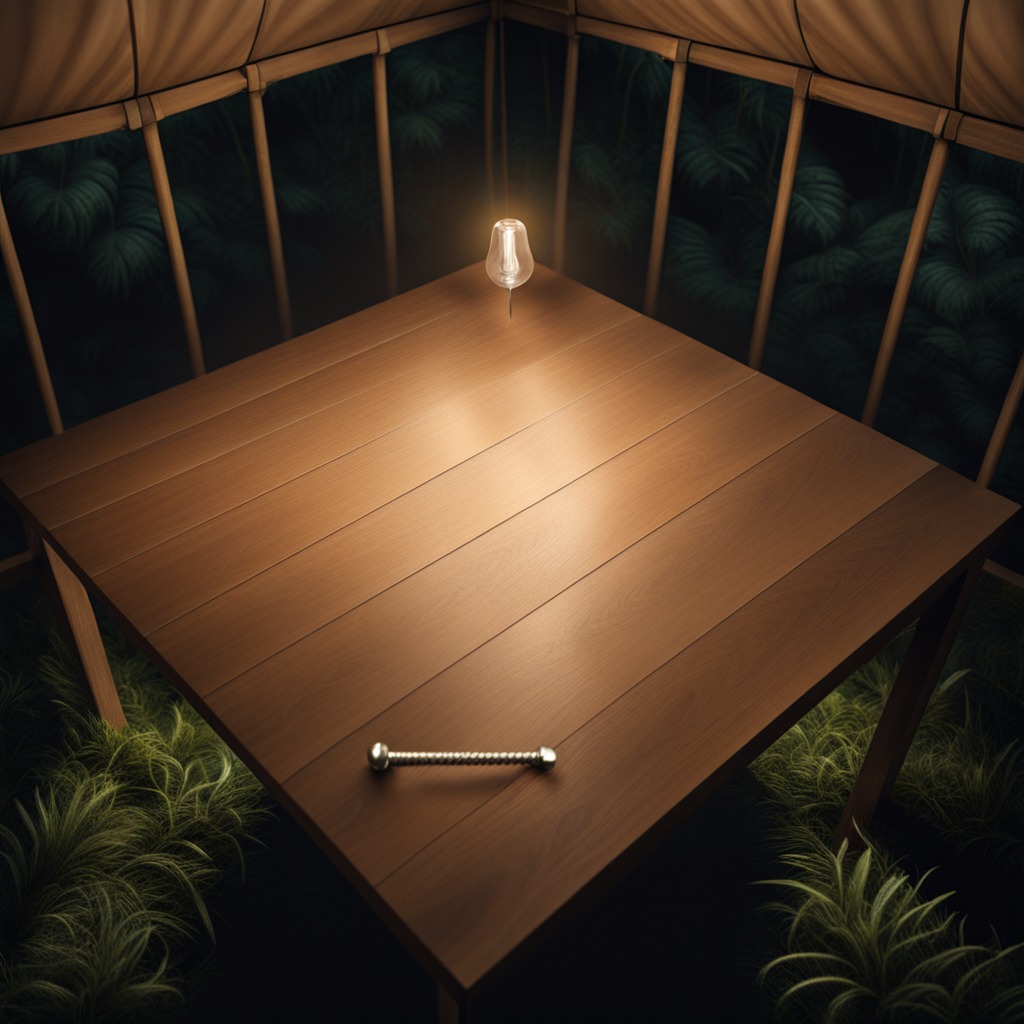
A metal screw is lying on a wooden table inside a jungle field workshop tent at night.